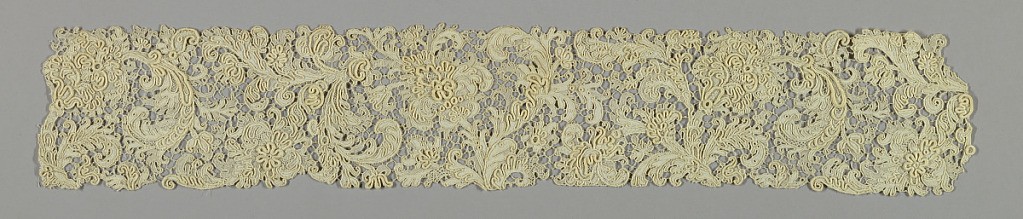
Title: Borders
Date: late 17th century
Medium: linen Technique: needle lace
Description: Borders of needle lace, Gros Point de Venise, in large floral pattern connected by brides picotées and outlined by cordonnet.